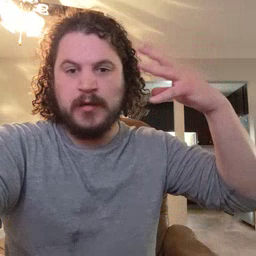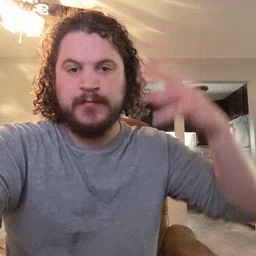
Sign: sun